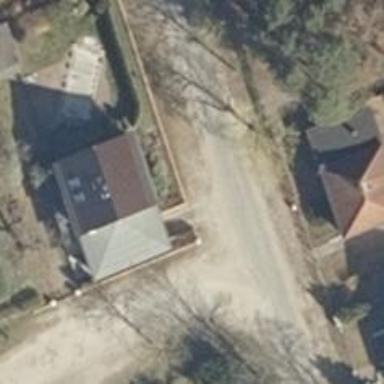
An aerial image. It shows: Driveway.